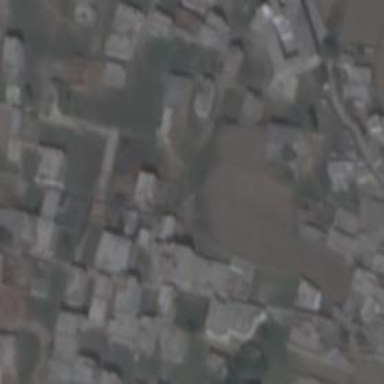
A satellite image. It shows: Village.